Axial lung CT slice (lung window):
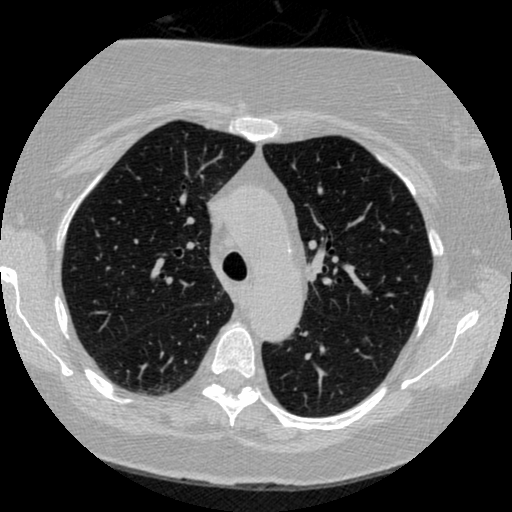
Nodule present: no